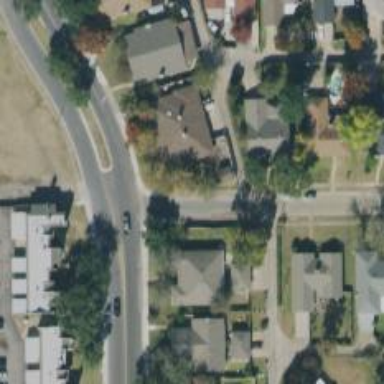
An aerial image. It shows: Residential road.